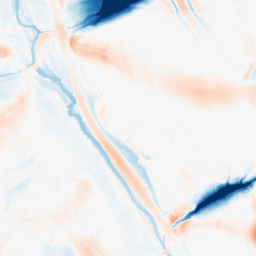
Category: morphological
Decomposition family: morphological_ellipse
Decomposition parameters: operation: average
width: 50
height: 50
Upsampling method: quartic
Upsampling parameters: scale: 8
Upsampling scale: 8